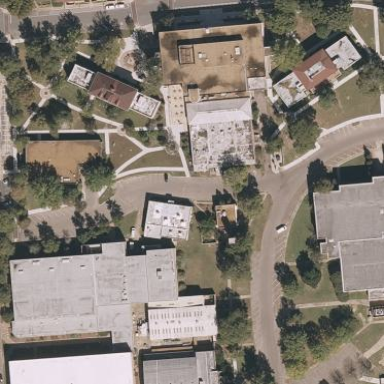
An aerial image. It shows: University building with various amenities.